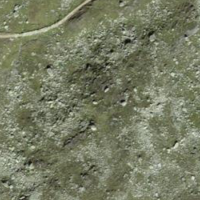
EUNIS habitat code: 26
Species observed at this site:
Nardus stricta